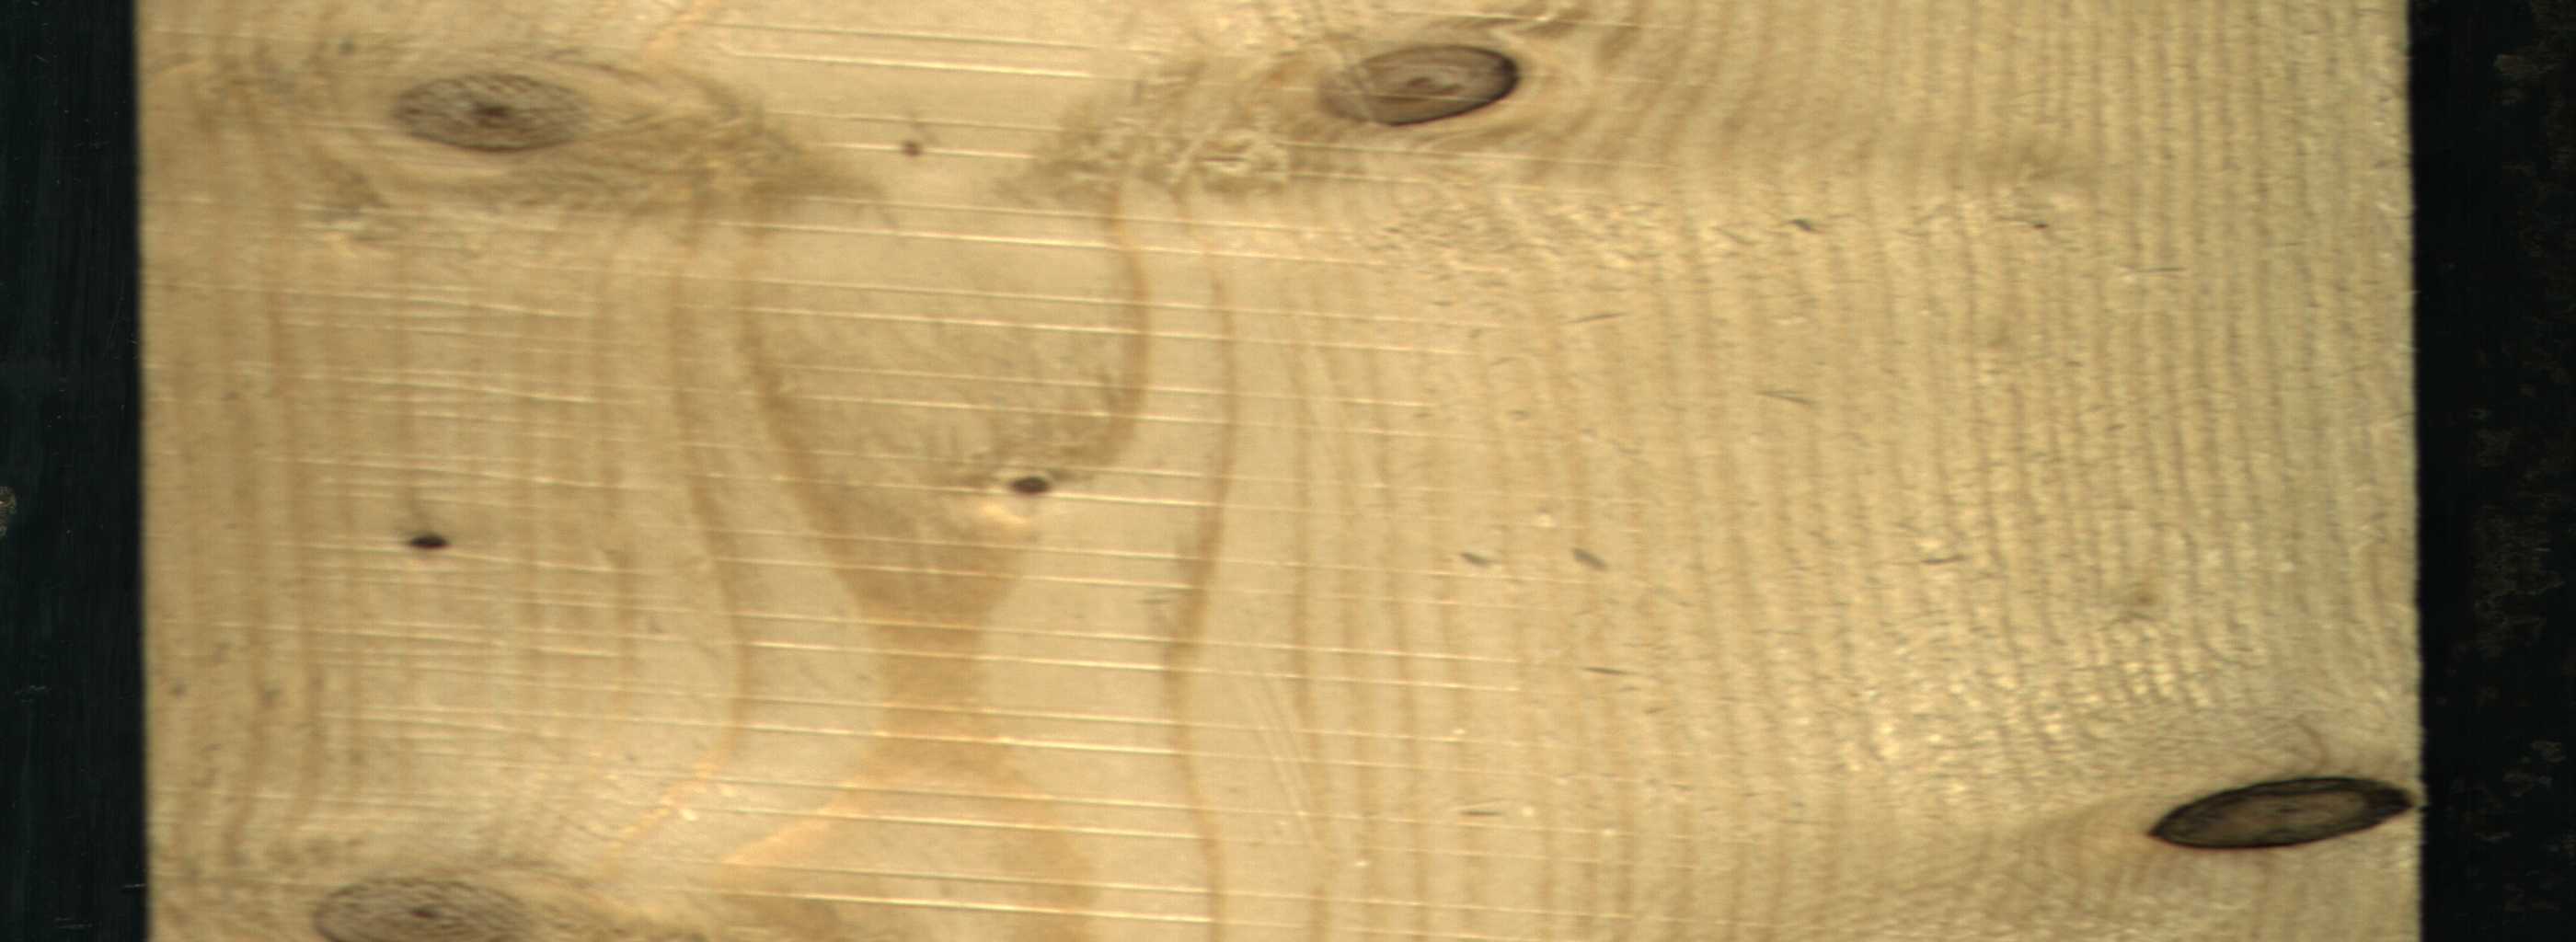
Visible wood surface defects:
Dead_Knot
Live_Knot
Live_Knot
Live_Knot
Live_Knot
Live_Knot